Interaction volume radius: 5 \u00c5
Interaction volume height: 15 \u00c5
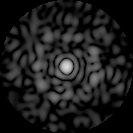
Disorder parameter: 0.8414